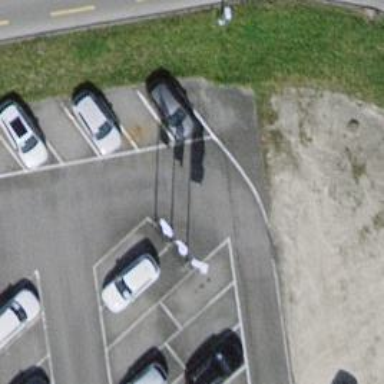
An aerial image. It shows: Flagpole which is man-made.